Question: I'm trying to create an Android application where the user can drag any circle over the other and the textbox should show the sum of those two circles. Every time the programs starts it should show circles with random position and random number from 1 -9.
Unfortunately I am no where near that goal I have created one circle but when i try to drag it the application crashes. Please also help me with the rest of the functionality of the app. thanks.
The final output should look something like this:

'''
package com.dragandadd;
import android.app.Activity;
import android.os.Bundle;
import android.view.Menu;
import android.view.MotionEvent;
import android.view.View;
import android.widget.FrameLayout;
public class MainActivity extends Activity {
@Override
public void onCreate(Bundle savedInstanceState) {
super.onCreate(savedInstanceState);
setContentView(R.layout.activity_main);
FrameLayout main = (FrameLayout) findViewById(R.id.activity_main);
main.addView(new Ball(this,50,50,25));
main.addView(new Ball(this,50,50,25));
main.setOnTouchListener(new View.OnTouchListener() {
public boolean onTouch(View v, MotionEvent e) {
float x = e.getX();
float y = e.getY();
FrameLayout flView = (FrameLayout) v;
flView.addView(new Ball(getParent(), x,y,25));
return true;
}
});
}
@Override
public boolean onCreateOptionsMenu(Menu menu) {
getMenuInflater().inflate(R.menu.activity_main, menu);
return true;
}
}
'''
'''
package com.dragandadd;
import android.content.Context;
import android.graphics.Canvas;
import android.graphics.Paint;
import android.view.View;
public class Ball extends View {
final float x;
final float y;
final int r;
final Paint mPaint = new Paint(Paint.ANTI_ALIAS_FLAG);
public Ball(Context context, float x, float y, int r) {
super(context);
mPaint.setColor(0xFFFF0000);
this.x = x;
this.y = y;
this.r = r;
}
@Override
protected void onDraw(Canvas canvas) {
super.onDraw(canvas);
canvas.drawCircle(x, y, r, mPaint);
}
}
'''
'''
<?xml version="1.0" encoding="utf-8"?>
<FrameLayout xmlns:android="http://schemas.android.com/apk/res/android"
android:id="@+id/activity_main"
android:layout_width="fill_parent"
android:layout_height="fill_parent"
android:background="#FF66FF33" />
'''
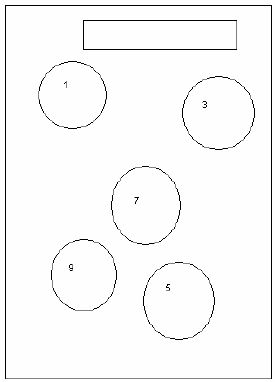
Answer: use this how to drag images
<URL>
and this
<URL>